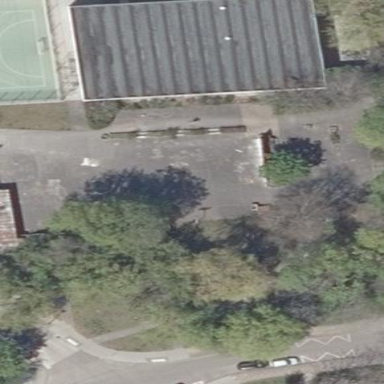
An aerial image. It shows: Concrete basketball court in pitch area.